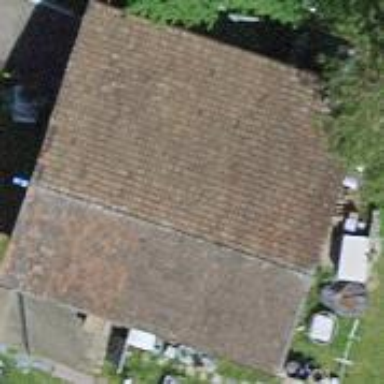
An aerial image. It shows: Shed.